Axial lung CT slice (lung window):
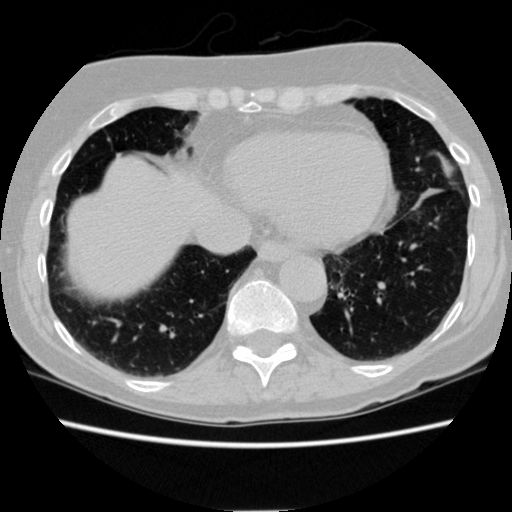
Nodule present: no